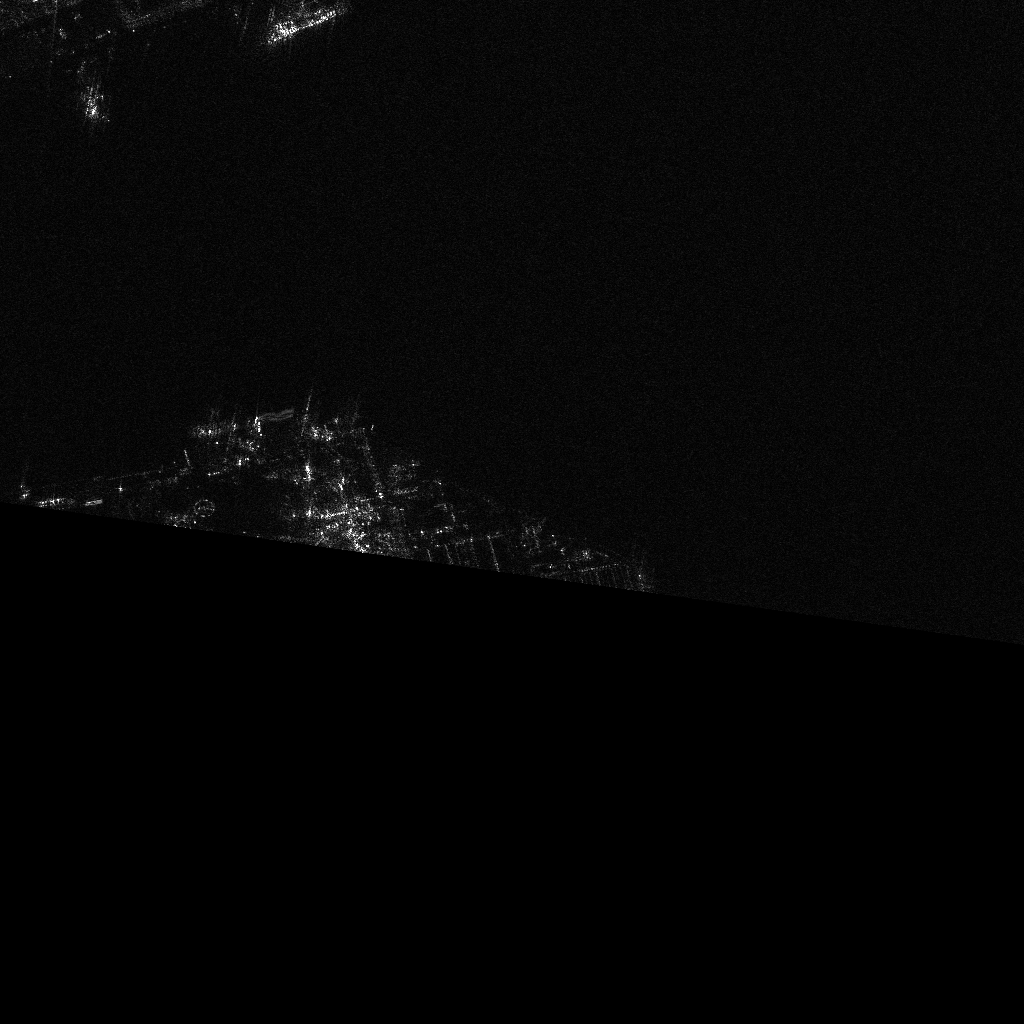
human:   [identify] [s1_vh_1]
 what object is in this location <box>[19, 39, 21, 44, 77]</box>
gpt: <ref>1 medium container at the left</ref>